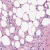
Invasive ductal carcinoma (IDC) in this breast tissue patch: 0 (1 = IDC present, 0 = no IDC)